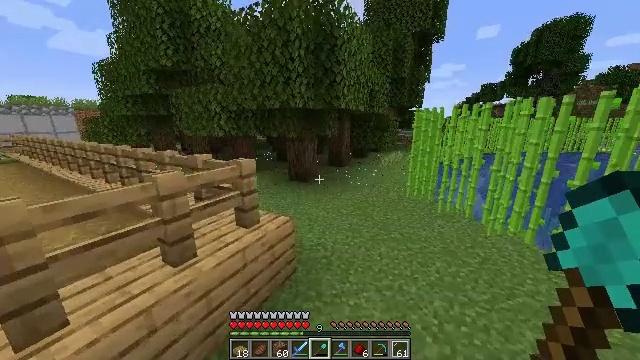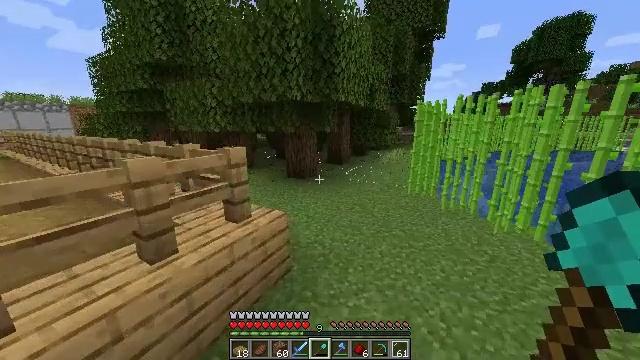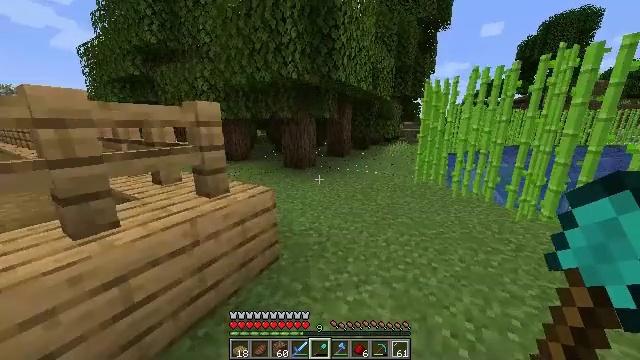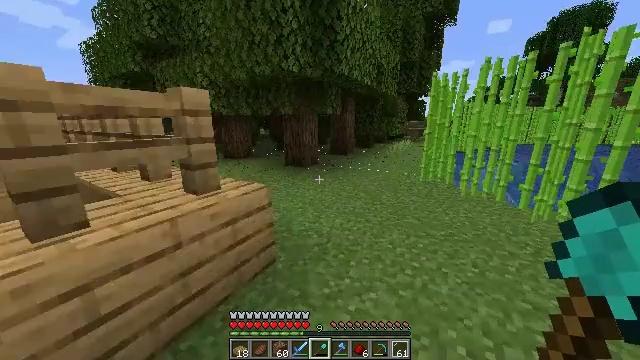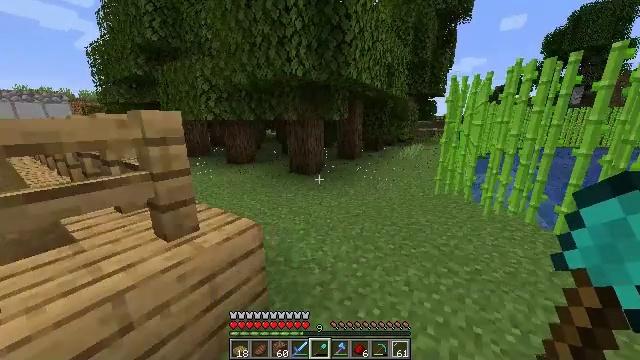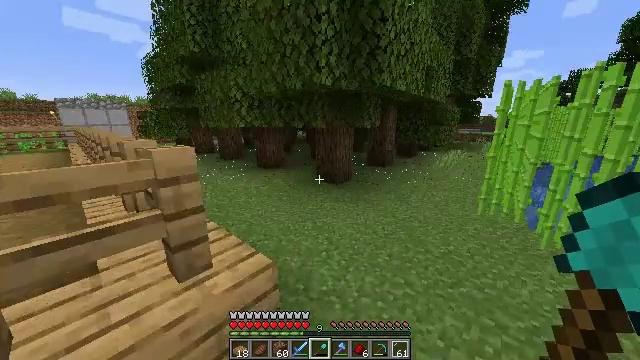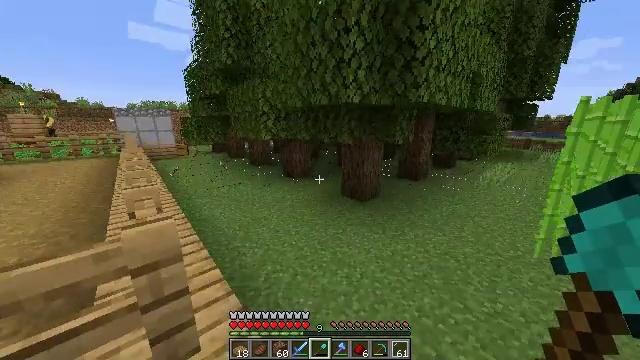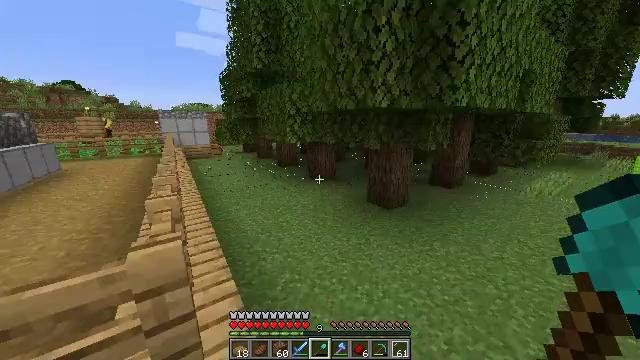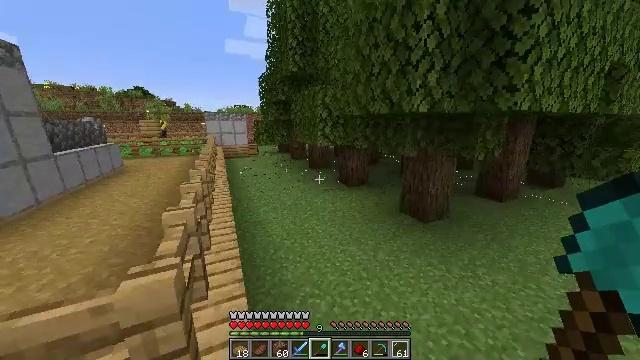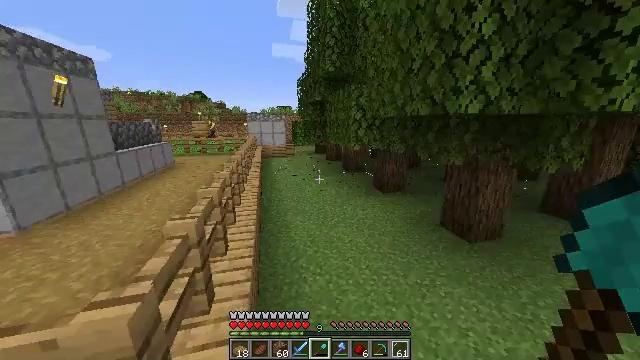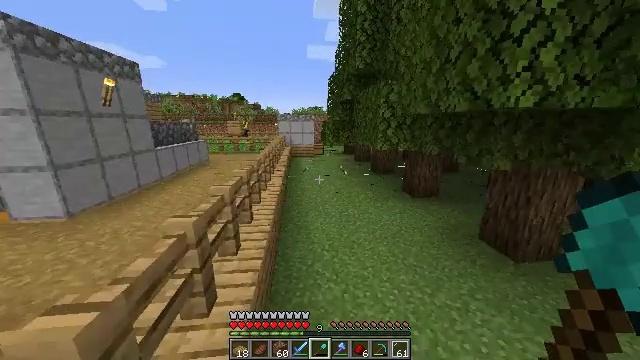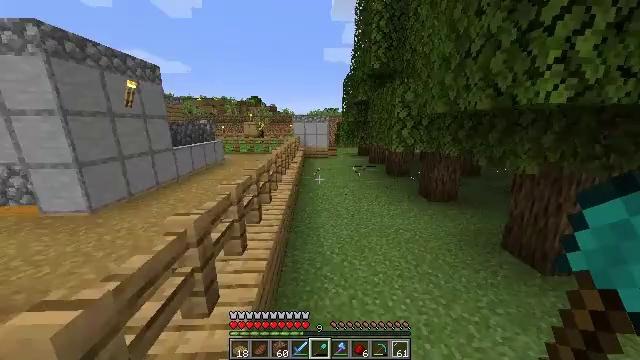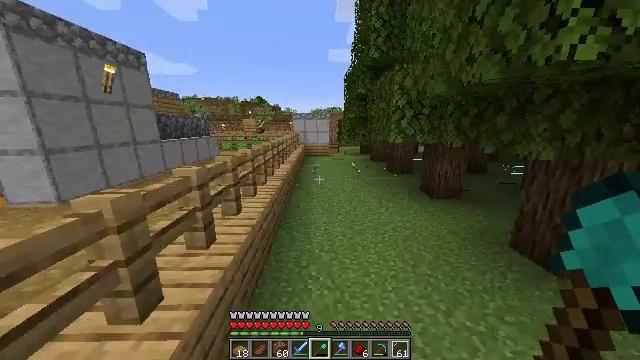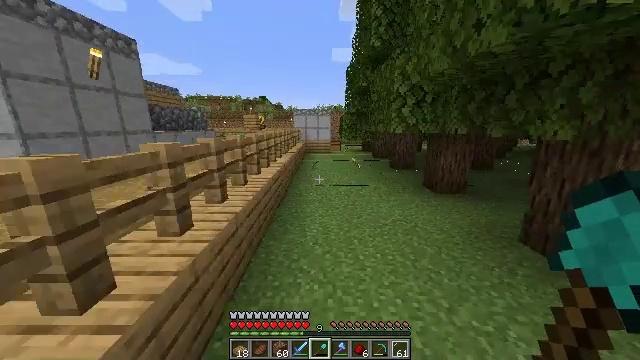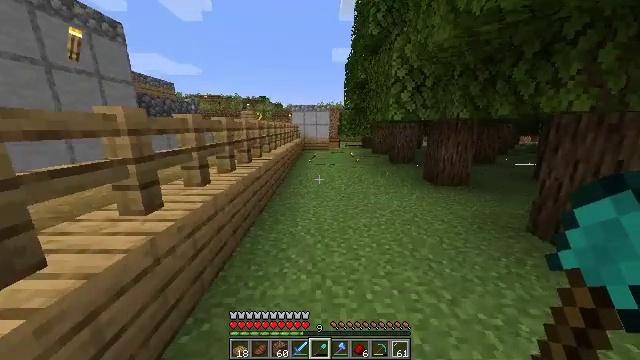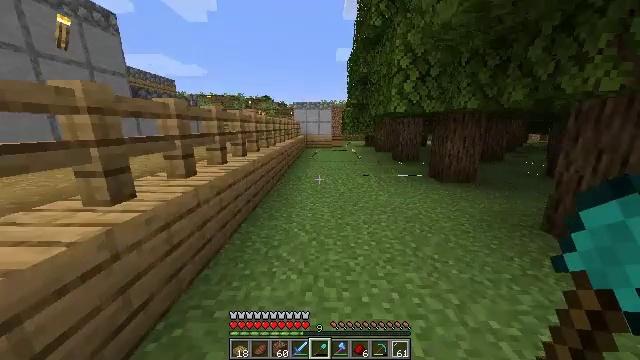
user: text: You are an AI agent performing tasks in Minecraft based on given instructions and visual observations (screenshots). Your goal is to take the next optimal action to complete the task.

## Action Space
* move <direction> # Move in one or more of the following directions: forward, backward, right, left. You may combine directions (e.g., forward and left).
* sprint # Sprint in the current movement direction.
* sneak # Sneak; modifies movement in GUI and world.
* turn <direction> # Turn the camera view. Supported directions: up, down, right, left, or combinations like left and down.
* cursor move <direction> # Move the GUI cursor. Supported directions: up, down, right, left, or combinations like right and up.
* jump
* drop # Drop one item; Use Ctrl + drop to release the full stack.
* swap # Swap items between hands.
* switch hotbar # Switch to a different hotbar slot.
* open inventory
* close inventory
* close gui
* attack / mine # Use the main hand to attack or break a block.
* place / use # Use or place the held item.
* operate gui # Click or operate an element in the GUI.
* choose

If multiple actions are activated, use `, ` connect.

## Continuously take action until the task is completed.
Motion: motion action
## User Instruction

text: Mine the fully grown carrots.
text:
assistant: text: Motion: move forward, jump
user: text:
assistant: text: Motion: move forward, jump
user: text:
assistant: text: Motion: move forward, sprint, jump
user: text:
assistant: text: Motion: move forward, sprint, turn left, jump
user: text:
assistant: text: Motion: move forward, sprint, turn left, jump
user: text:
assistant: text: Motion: move forward, turn left, jump
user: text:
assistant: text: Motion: move forward, turn left, jump
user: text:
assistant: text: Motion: move forward, turn left, jump
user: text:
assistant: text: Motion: move forward, turn left, jump
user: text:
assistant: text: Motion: move forward, turn left
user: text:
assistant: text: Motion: move forward, turn left
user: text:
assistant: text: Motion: move forward, turn left
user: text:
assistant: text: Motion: move forward, sprint
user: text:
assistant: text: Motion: move forward, sprint
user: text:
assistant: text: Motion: move forward, sprint, turn left
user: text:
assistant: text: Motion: move forward, sprint, turn left
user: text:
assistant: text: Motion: move forward
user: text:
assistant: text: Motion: move forward
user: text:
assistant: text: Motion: move forward
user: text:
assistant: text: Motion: move forward, turn right
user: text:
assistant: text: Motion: move forward, turn right
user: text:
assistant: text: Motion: move forward, turn right
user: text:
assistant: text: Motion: move forward, turn right
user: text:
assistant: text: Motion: move forward, turn right
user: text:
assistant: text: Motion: move forward and move left, turn right
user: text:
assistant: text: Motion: move forward and move left, turn right
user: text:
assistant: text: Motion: move forward and move left, turn right
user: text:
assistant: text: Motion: move forward and move left, turn right
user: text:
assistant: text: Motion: move forward and move left, turn right
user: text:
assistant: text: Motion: move forward and move left, turn right